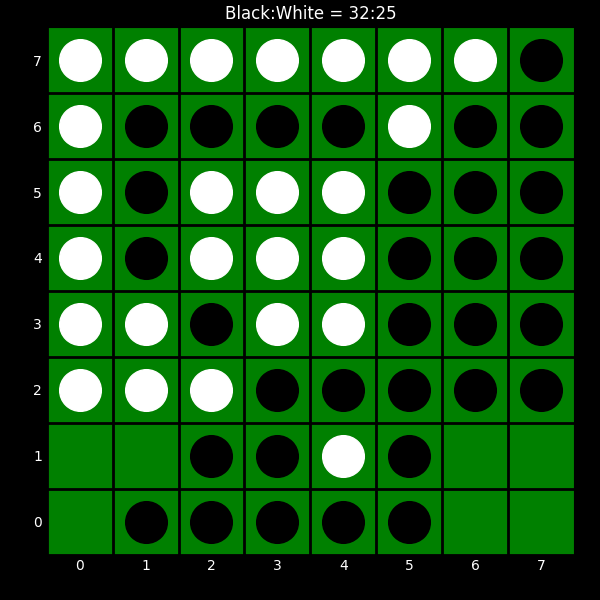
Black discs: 32
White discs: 25